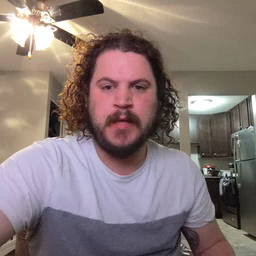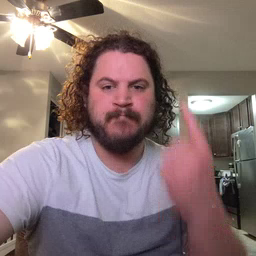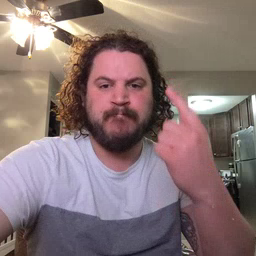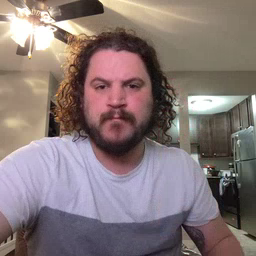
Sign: up